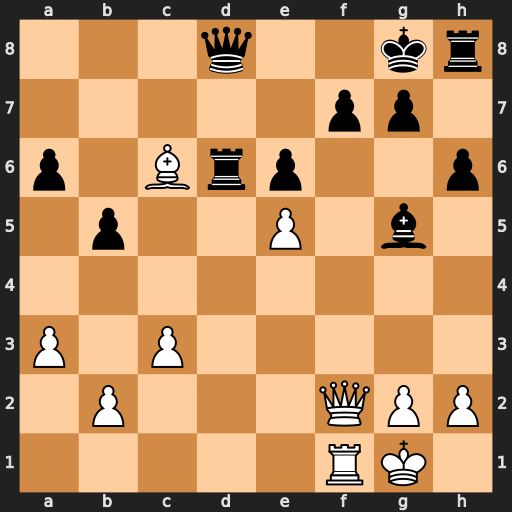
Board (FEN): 3q2kr/5pp1/p1Brp2p/1p2P1b1/8/P1P5/1P3QPP/5RK1
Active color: w
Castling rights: -
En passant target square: -
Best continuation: Qxf7+ Kh7 Be4#